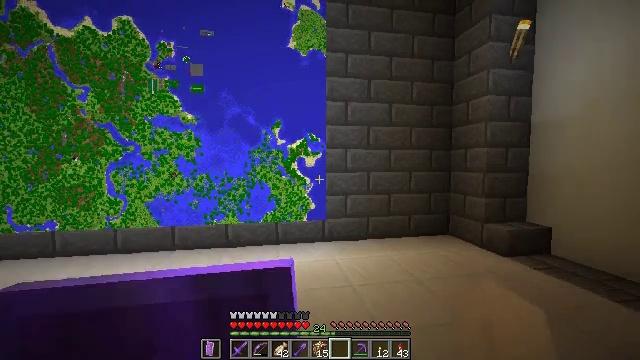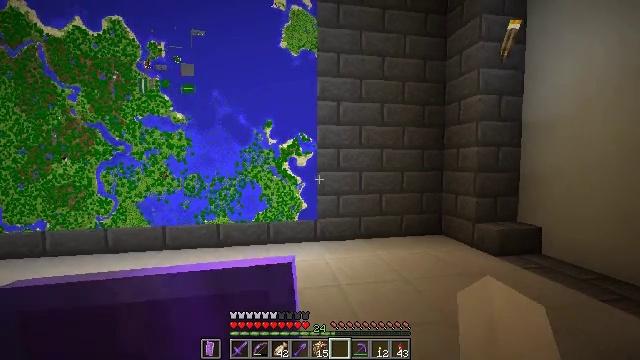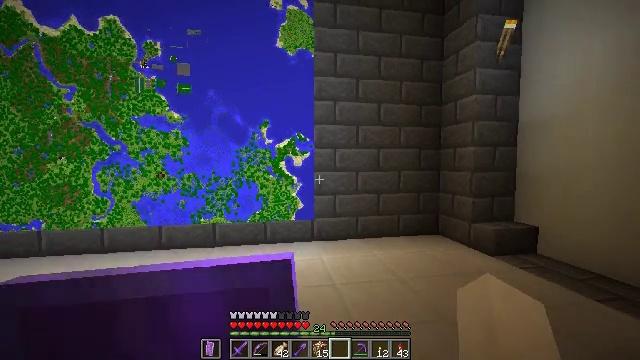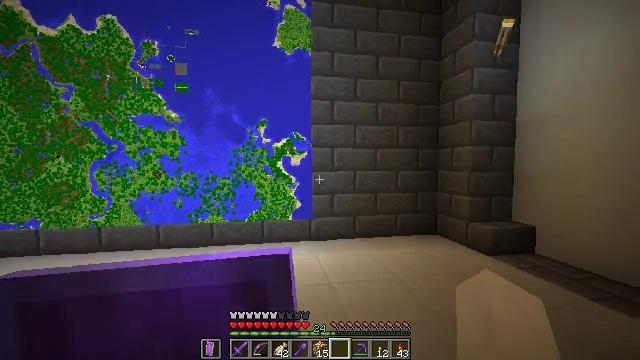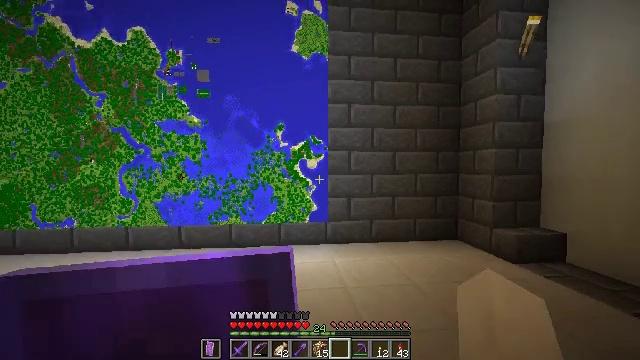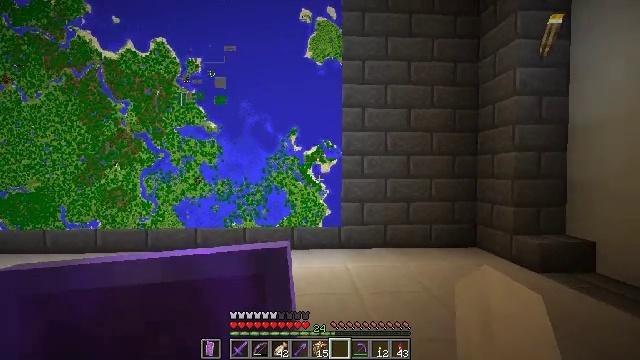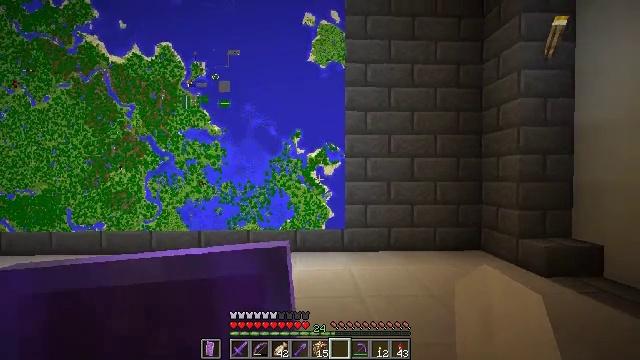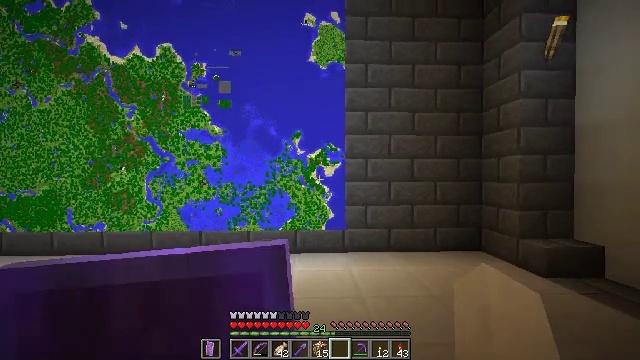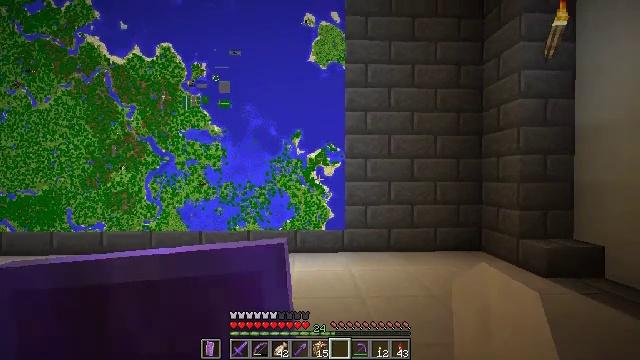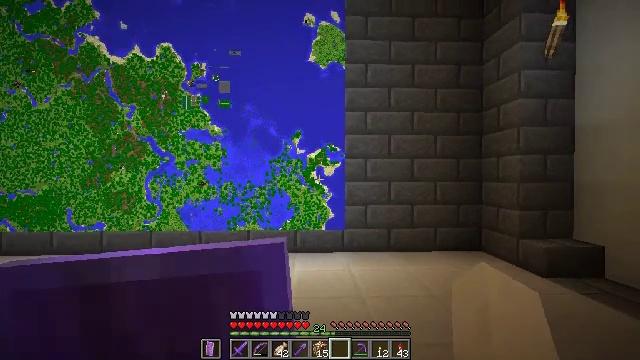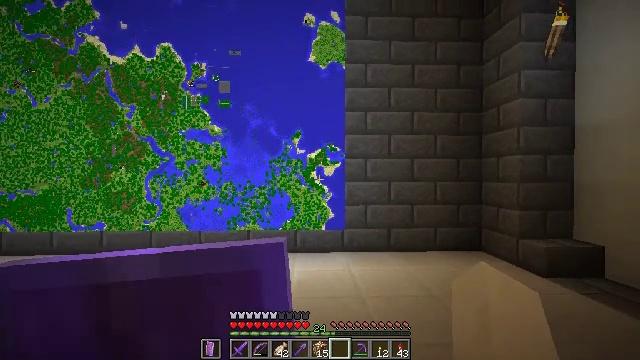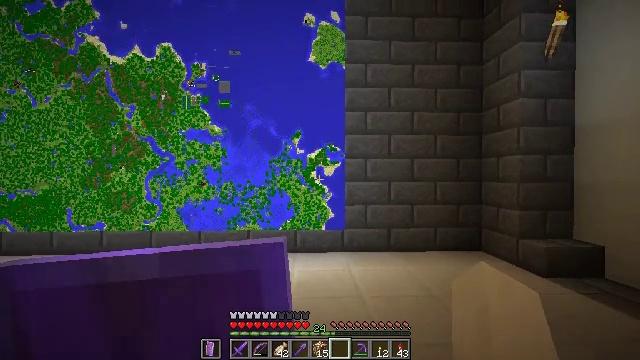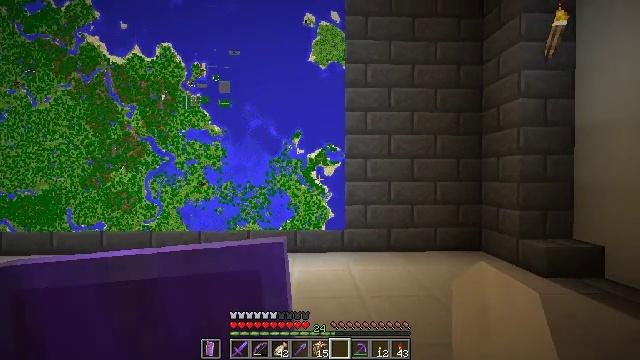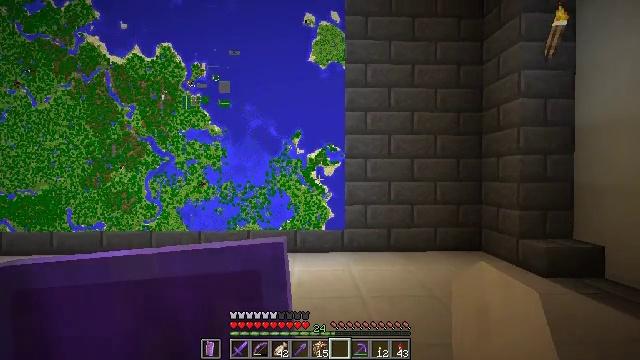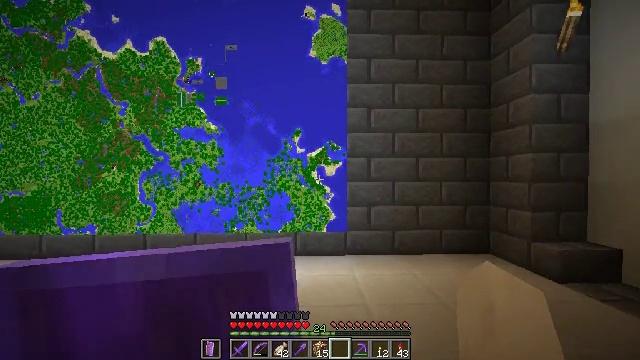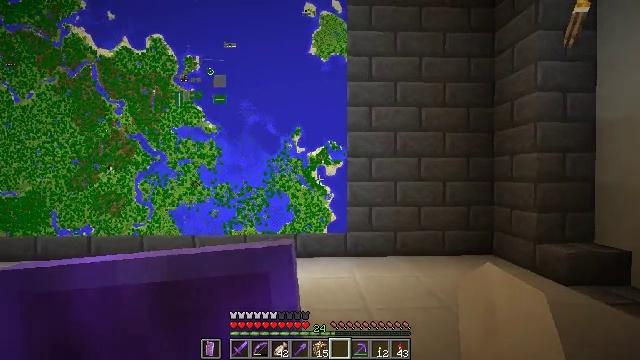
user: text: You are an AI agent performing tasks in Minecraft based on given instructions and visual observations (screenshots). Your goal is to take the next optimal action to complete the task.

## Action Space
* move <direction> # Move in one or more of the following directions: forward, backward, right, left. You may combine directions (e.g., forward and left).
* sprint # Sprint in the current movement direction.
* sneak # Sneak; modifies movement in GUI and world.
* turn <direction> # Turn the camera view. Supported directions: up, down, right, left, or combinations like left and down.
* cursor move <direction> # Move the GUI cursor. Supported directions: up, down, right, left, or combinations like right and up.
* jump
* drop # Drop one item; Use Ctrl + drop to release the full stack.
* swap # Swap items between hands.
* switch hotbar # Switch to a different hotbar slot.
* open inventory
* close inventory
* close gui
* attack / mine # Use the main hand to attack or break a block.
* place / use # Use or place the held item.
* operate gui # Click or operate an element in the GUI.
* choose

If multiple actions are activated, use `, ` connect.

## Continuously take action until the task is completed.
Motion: motion action
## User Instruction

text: Craft smooth stone in the furnace.
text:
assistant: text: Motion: no_op
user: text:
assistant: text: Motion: no_op
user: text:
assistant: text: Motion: no_op
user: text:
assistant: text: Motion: turn left
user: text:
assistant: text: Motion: turn left and up
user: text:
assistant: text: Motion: no_op
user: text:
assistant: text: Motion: no_op
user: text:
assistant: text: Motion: no_op
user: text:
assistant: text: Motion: no_op
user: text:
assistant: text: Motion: no_op
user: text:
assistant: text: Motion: no_op
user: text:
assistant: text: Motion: no_op
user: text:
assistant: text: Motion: move forward
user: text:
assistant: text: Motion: move forward
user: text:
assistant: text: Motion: move forward
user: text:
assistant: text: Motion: move forward, turn left and up
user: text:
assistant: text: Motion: move forward, turn left and up
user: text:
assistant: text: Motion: move forward, turn left and up
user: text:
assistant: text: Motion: move forward, turn left and up
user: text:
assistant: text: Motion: move forward
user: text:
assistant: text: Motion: move forward and move left
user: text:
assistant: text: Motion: move forward and move left
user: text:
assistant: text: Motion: move forward and move left
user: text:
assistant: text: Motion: move forward and move left
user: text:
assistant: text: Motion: move left
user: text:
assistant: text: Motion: move left
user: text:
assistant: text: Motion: move left
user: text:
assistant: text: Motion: move left
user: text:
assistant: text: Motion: move left
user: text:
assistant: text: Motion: move left